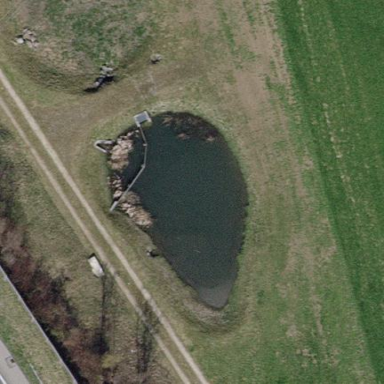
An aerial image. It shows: Peaceful pond surrounded by nature.